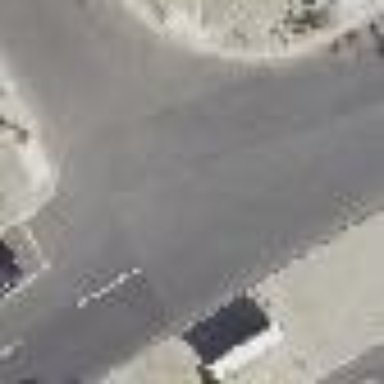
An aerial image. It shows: Junction on tertiary road.